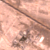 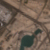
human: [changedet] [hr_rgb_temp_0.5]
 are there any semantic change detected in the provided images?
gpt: A small lake appeared below the street.